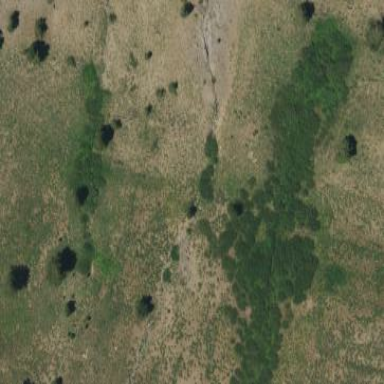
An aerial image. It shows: Wet meadow characterized by grassland vegetation.